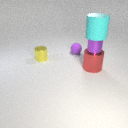
large cyan rubber cylinder above small purple metal cylinder